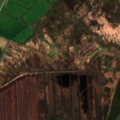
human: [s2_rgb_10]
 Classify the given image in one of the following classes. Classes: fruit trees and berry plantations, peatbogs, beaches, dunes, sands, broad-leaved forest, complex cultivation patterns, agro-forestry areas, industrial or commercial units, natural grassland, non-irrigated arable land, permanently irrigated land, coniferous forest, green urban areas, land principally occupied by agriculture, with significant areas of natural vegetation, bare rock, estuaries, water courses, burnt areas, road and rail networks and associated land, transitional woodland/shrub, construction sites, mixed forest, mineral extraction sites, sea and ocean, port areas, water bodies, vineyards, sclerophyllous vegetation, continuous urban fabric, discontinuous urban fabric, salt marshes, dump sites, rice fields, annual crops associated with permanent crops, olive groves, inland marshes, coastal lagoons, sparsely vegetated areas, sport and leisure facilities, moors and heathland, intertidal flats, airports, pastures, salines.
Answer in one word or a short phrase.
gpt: pastures, mixed forest, transitional woodland/shrub, peatbogs